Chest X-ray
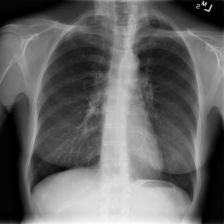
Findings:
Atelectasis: negative
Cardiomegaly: negative
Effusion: negative
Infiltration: positive
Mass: negative
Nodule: negative
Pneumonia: negative
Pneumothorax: negative
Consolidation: negative
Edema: negative
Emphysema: negative
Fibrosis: negative
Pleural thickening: negative
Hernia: negative